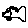
Label: fish